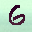
Label: 6